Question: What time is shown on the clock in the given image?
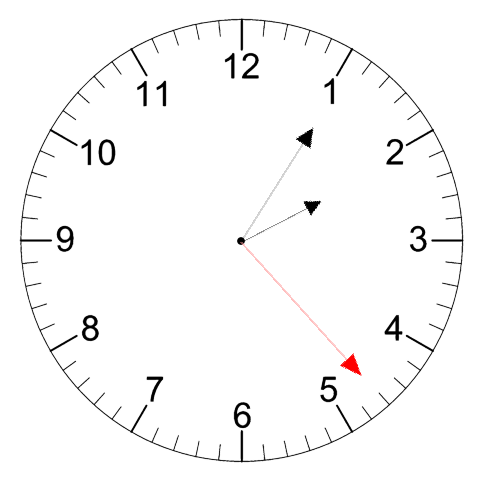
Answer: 02:05:23